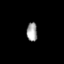
Tissue: lung
Cell type: Fibroblasts
Senescence score: 0.7613
Nuclear area (px): 197
Mean DAPI intensity: 159.934